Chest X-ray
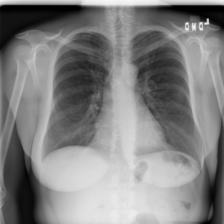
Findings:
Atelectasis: negative
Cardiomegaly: negative
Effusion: negative
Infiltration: negative
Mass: negative
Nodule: negative
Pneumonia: negative
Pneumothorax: negative
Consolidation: negative
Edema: negative
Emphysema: negative
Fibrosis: negative
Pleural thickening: negative
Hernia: negative